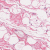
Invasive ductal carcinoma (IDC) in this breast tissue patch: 0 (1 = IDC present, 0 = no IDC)